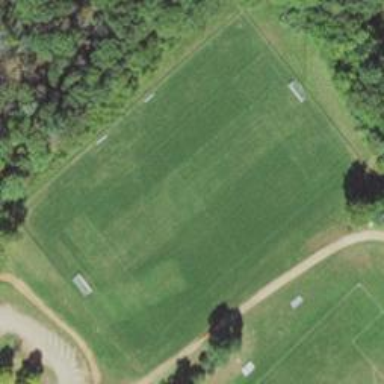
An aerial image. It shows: Soccer pitch designated for leisure and sports activities.